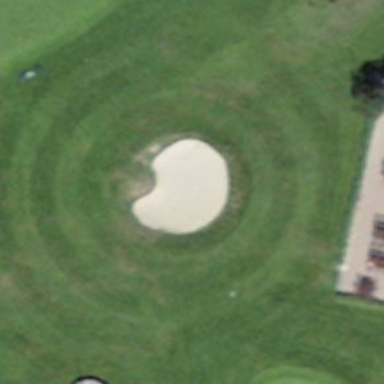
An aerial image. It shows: Sand bunker on golf course.